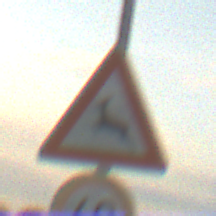
Verkehrszeichen: WildwechselRechts
Zusatzzeichen unten: Geschwindigkeit60
Umgebung: Outdoor, RoadRail
Tageszeit: SunriseSunset
Wetter: PartlyCloudy
Licht: Natural
Jahreszeit: NotSpecified
Kontrast: LowContrast